Interaction volume radius: 5 \u00c5
Interaction volume height: 35 \u00c5
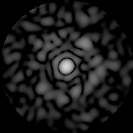
Disorder parameter: 0.7975